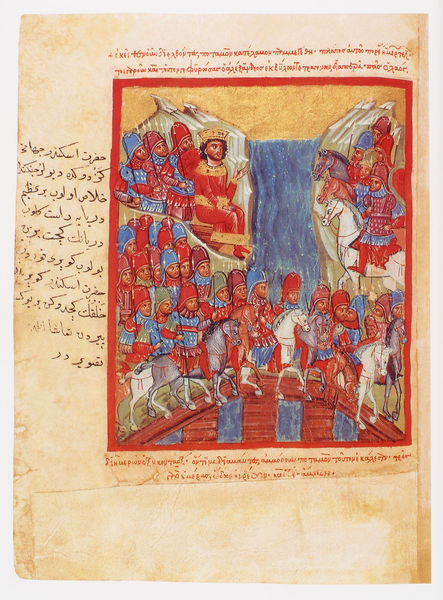
Titel: Der griechische Alexanderroman
Institution: Venedig, Hellenic Institute Codex Gr. 5
Schlagwörter: berg, blau, meer, weiß, fluss, rot, malerei, brücke, krone, wasserfall, pferd, pferde, reiter, schrift, fels, schlacht, könig, lanze, soldaten, thron, buch, illustration, ritter, heer, buchseite, pergament, helme, arabisch, könige, speer, alexander, hyroglyphen, überqueren, alexanderroman